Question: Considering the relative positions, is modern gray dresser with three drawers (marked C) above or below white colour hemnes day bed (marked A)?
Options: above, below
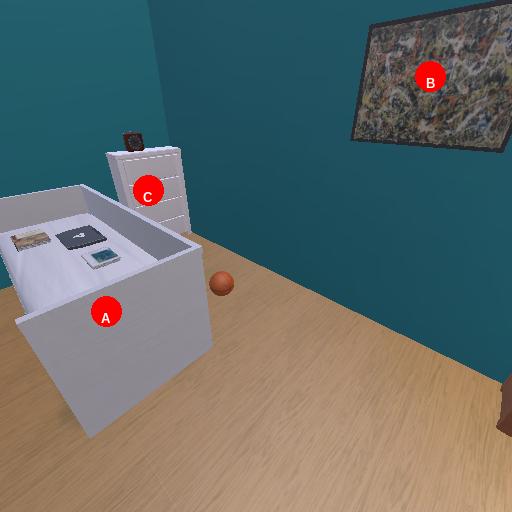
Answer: above